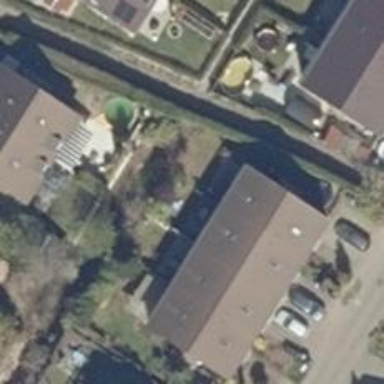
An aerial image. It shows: Terrace building.